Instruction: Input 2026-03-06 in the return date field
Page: home
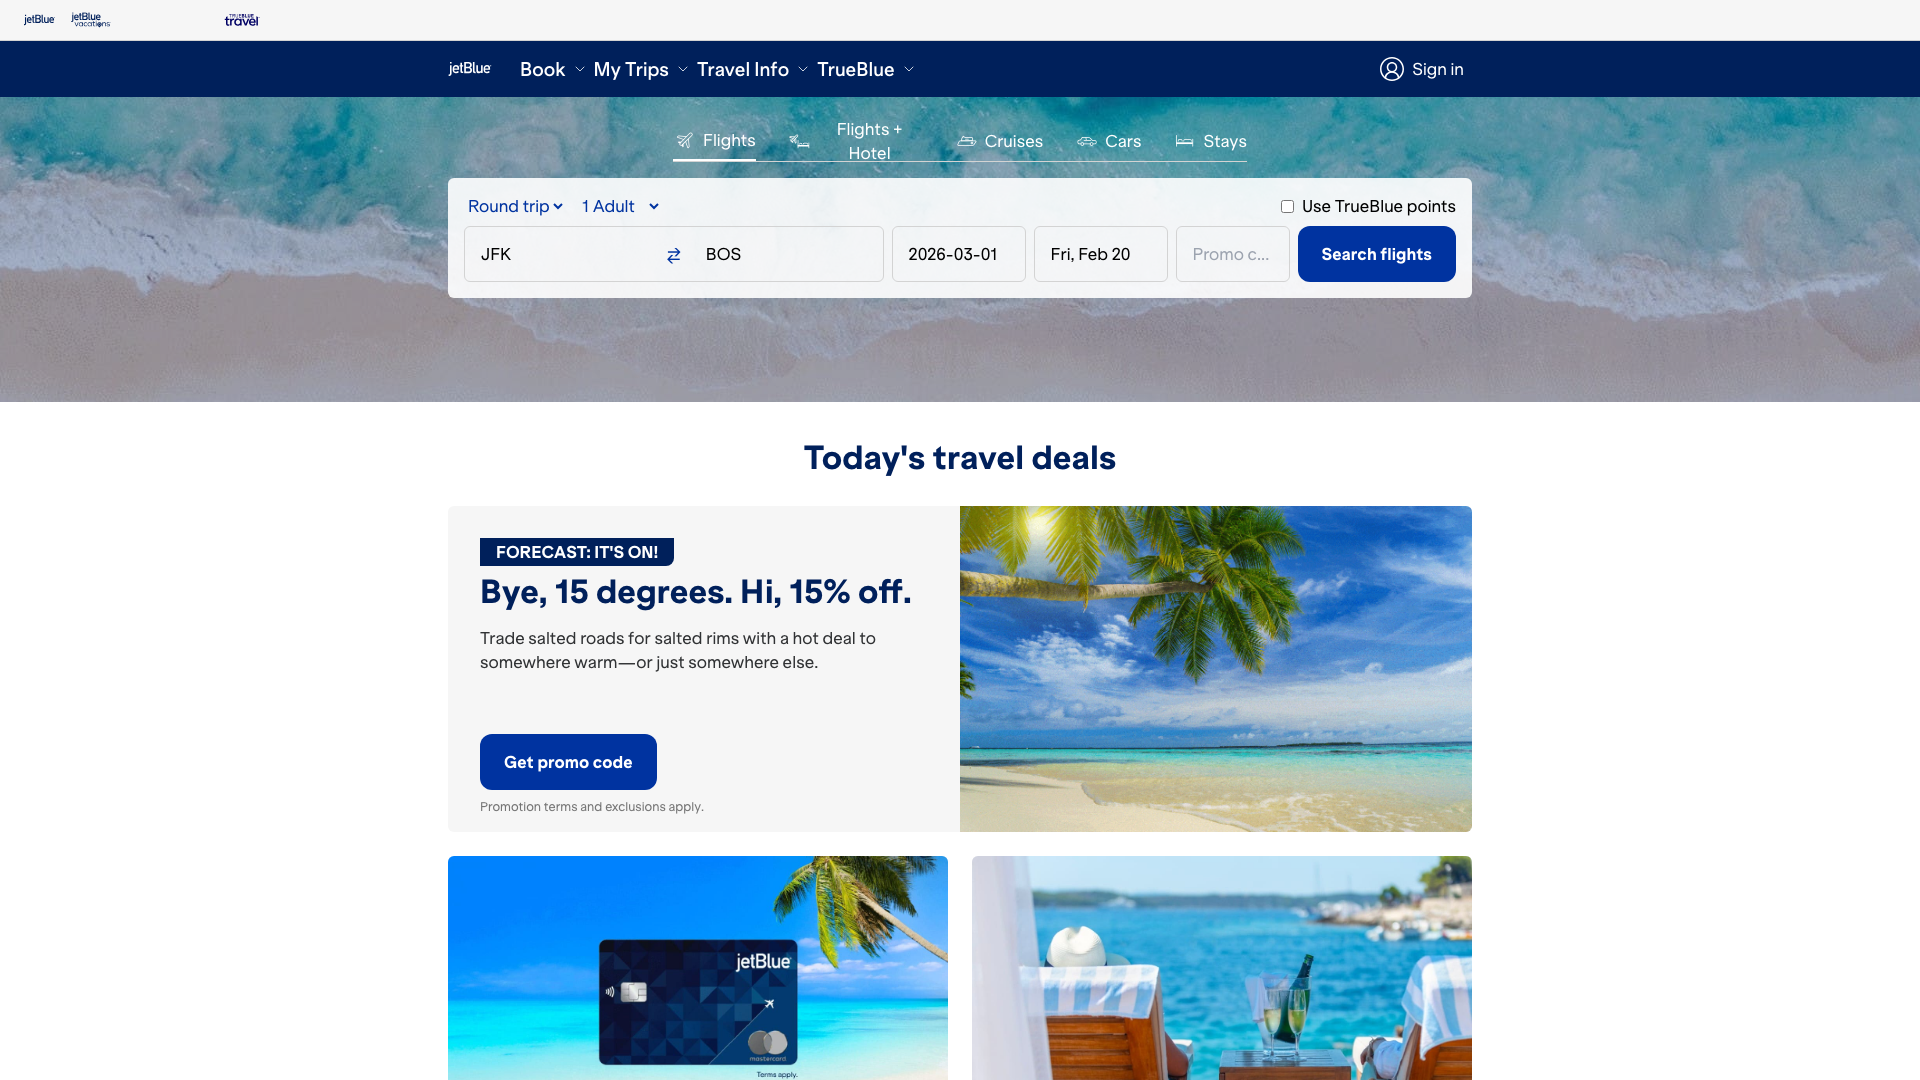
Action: type